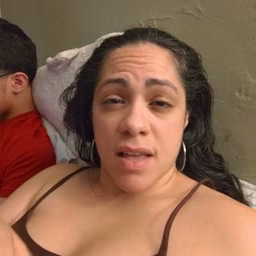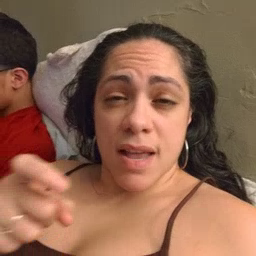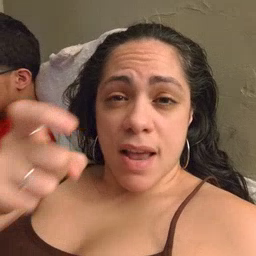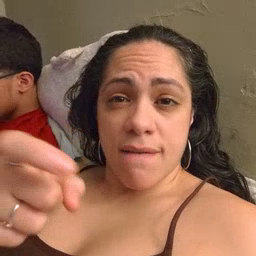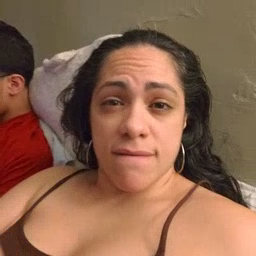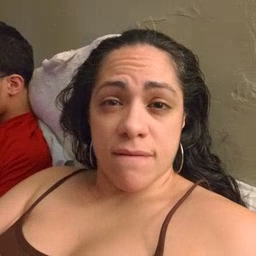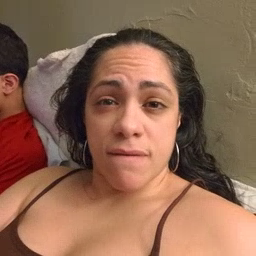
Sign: gift